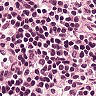
Metastatic tissue present: no